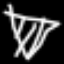
Label: diamond